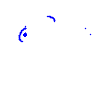
Particle: proton